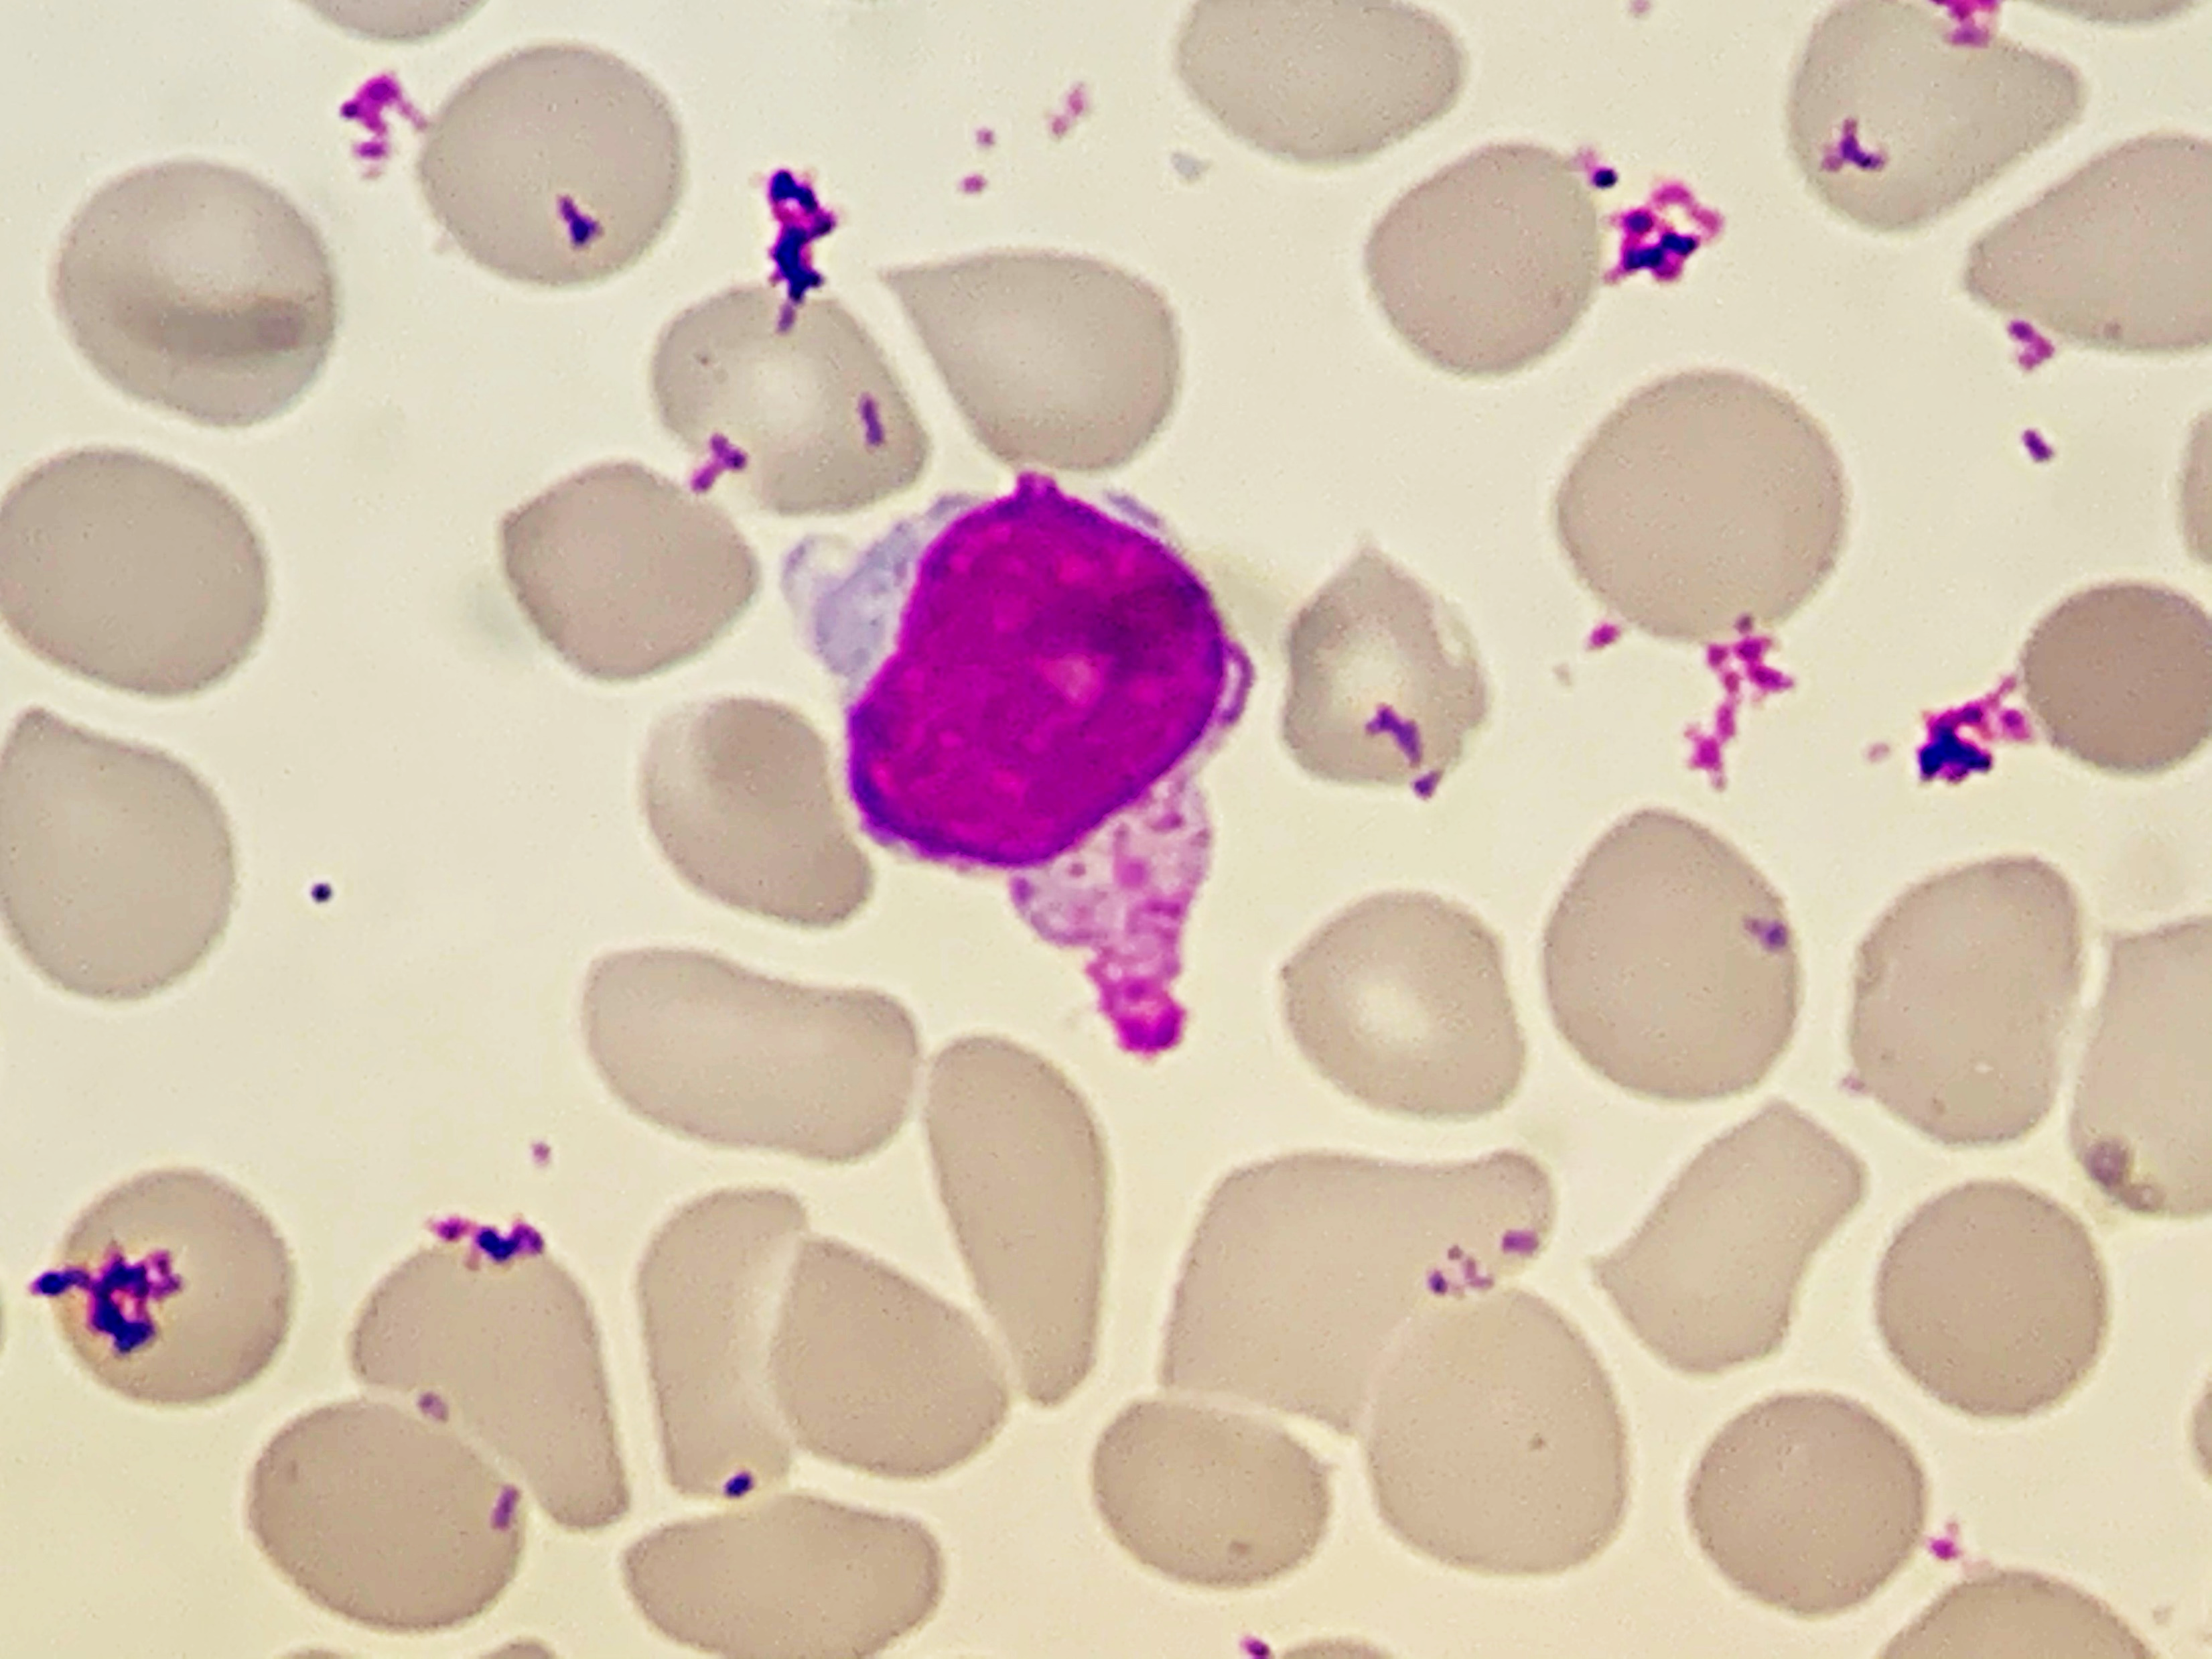
Cell type: LYMPHOCYTES